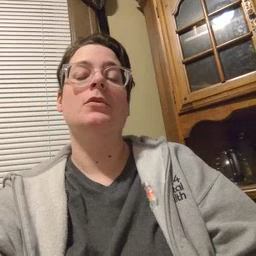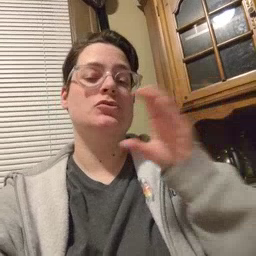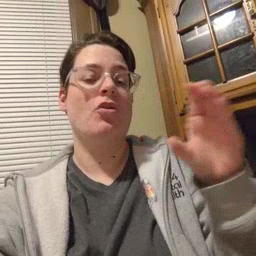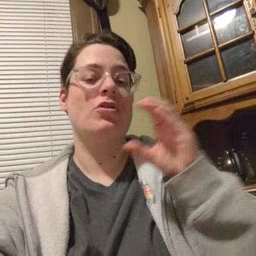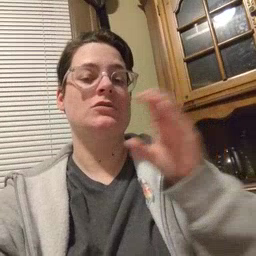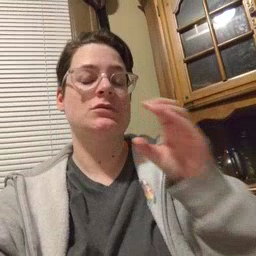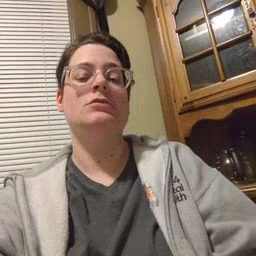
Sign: chocolate